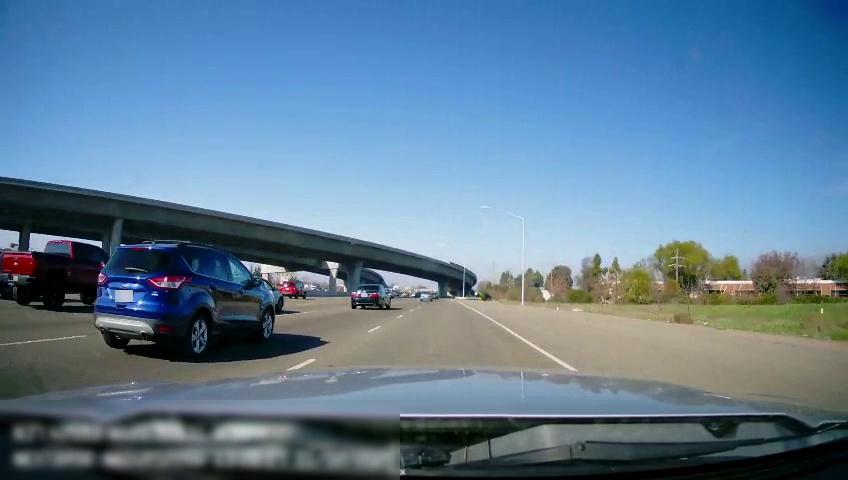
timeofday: Day
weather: Sunny
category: Drivable Space
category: Vehicles | Truck
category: Vehicles | Car
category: Vehicles | Car
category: Vehicles | SUV
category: Vehicles | SUV
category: Vehicles | Truck
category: Vehicles | Car
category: Vehicles | Car
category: Lanes | Current Lane
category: Lanes | Alternate Lane
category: Lanes | Current Lane